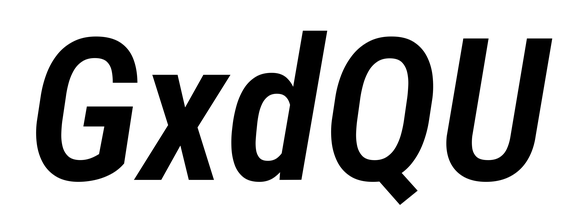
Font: Roboto-Italic_Condensed_SemiBold_Italic